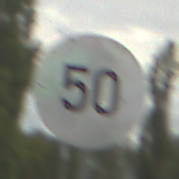
Verkehrszeichen: Geschwindigkeit50
Umgebung: Outdoor, Suburban
Tageszeit: MorningAfternoon
Wetter: PartlyCloudy
Licht: Natural
Jahreszeit: NotSpecified
Kontrast: LowContrast